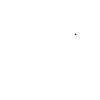
Particle: proton